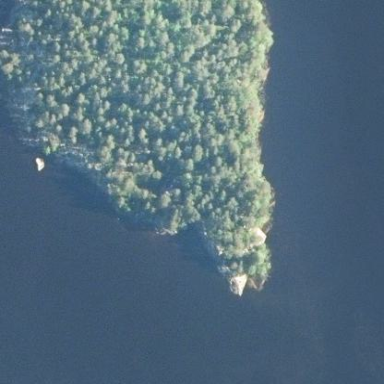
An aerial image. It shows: Islet.